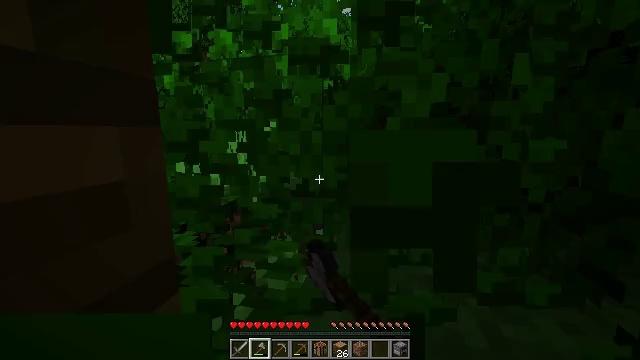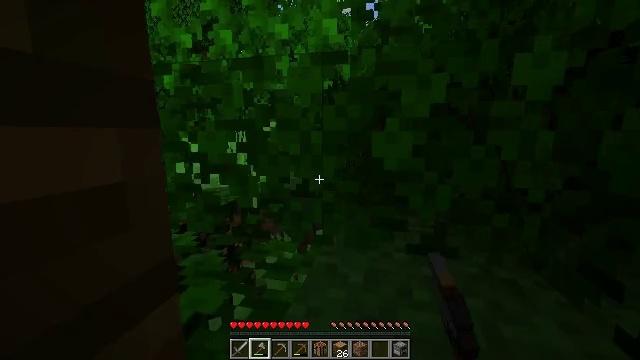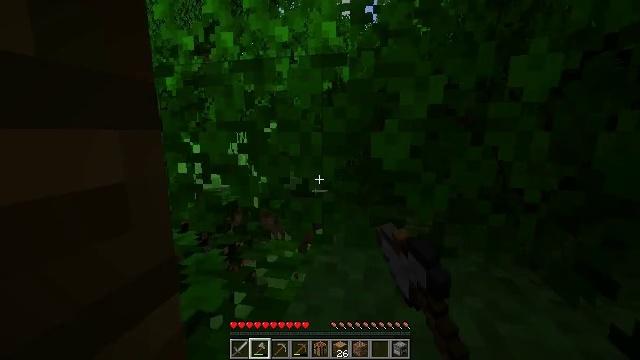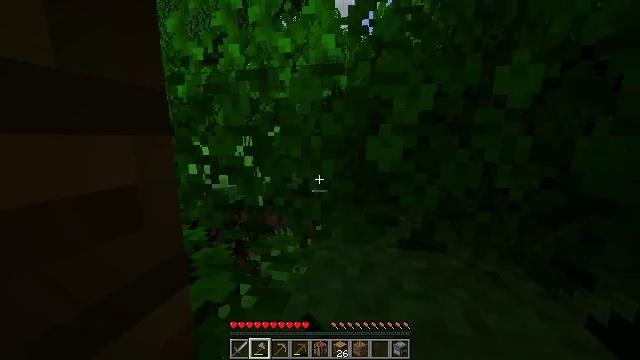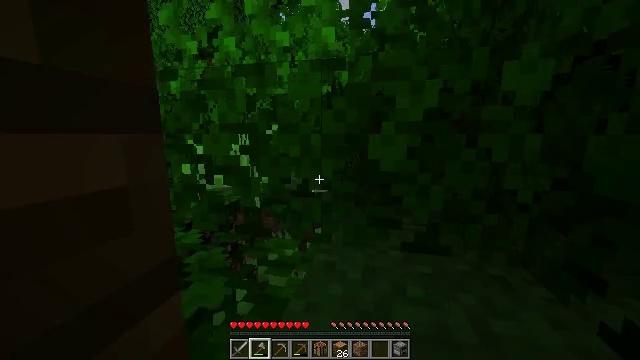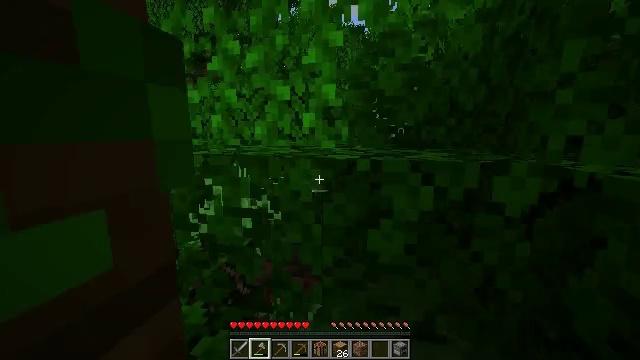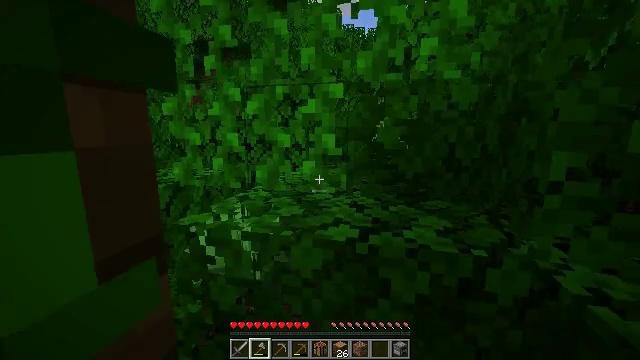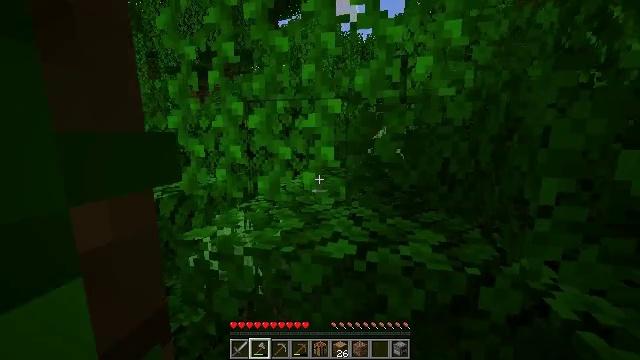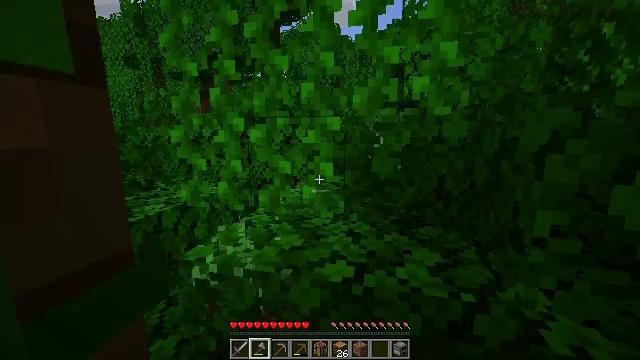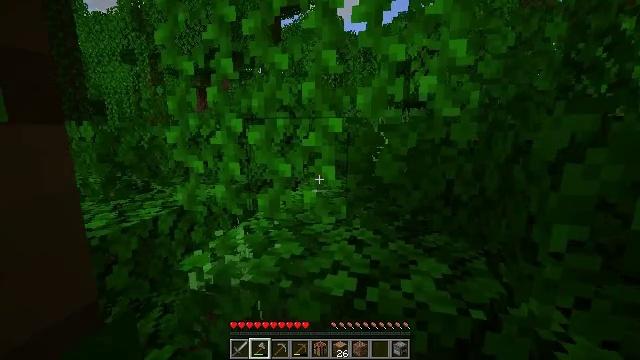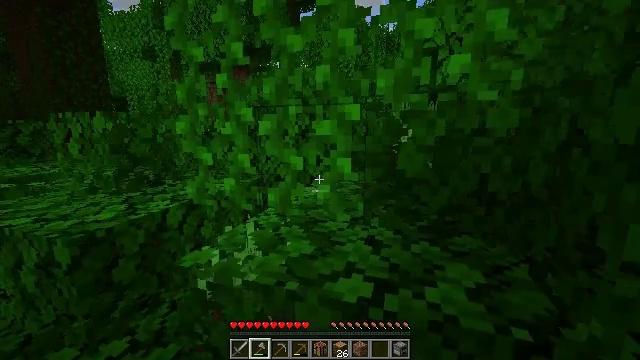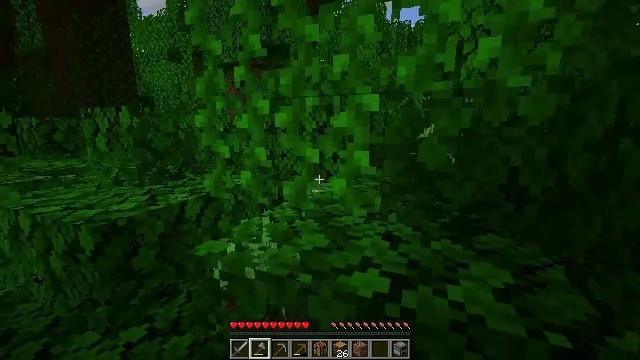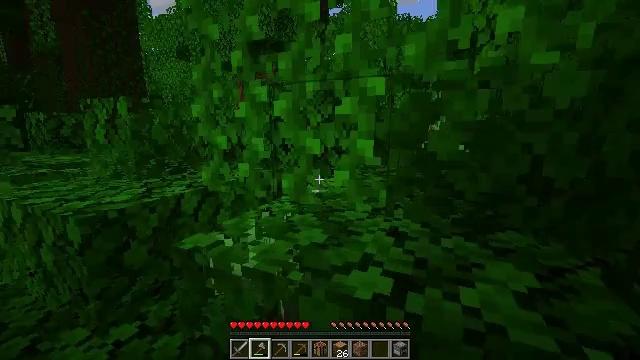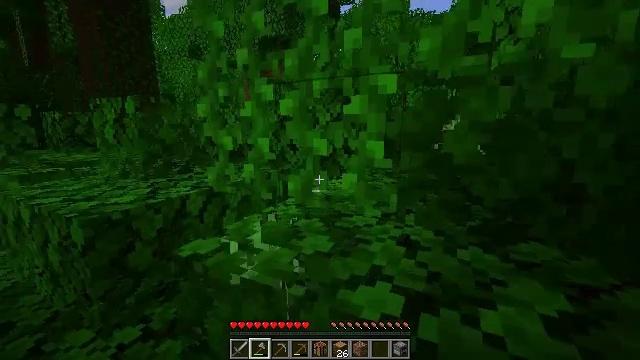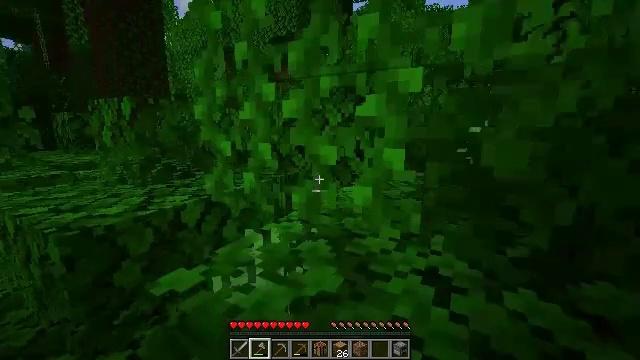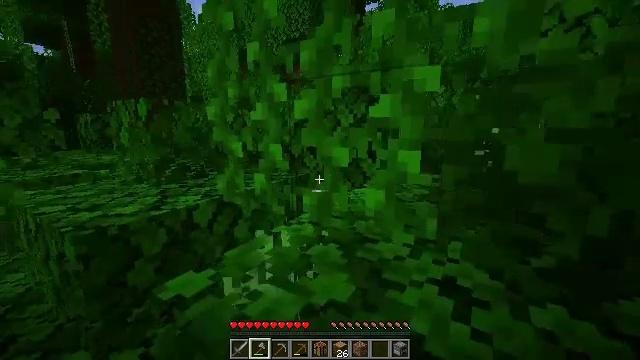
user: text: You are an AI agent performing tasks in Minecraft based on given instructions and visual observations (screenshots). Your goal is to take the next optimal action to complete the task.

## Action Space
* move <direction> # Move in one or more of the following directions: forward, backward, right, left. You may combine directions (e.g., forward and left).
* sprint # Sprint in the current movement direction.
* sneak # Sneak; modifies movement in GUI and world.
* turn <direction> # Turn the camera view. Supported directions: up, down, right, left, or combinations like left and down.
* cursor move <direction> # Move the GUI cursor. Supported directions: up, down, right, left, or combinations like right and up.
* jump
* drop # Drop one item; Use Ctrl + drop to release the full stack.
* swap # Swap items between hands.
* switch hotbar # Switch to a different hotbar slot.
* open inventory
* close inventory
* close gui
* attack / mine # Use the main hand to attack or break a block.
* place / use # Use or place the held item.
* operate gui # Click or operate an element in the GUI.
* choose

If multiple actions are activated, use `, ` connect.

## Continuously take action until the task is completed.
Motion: motion action
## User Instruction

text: Collect some bamboo.
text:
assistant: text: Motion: move forward, sprint, attack / mine
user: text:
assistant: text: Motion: move forward, sprint
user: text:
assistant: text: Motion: move forward, sprint
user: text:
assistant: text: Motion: move forward, sprint, jump
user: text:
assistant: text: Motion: move forward, sprint, jump
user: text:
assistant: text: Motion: move forward, sprint, jump
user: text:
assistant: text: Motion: move forward, sprint, jump
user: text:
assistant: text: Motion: move forward, sprint, jump
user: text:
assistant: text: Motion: move forward, sprint, jump
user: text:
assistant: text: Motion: move forward, sprint, turn left, jump
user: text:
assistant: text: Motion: move forward, sprint, turn left
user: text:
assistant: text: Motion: move forward, sprint, turn left
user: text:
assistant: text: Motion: move forward, sprint, turn left
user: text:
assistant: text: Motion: move forward, sprint, turn left
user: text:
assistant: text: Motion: move forward, sprint, turn left
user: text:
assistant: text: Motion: move forward, sprint, turn left
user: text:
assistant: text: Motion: move forward, sprint, turn left
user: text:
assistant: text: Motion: move forward, sprint, turn left
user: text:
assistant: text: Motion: move forward, sprint, turn left
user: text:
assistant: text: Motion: move forward, sprint, jump
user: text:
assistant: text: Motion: move forward, sprint, jump
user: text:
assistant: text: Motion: move forward, sprint, jump
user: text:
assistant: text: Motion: move forward, sprint, jump
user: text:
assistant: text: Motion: move forward, sprint
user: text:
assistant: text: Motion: move forward, sprint
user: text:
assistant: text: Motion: move forward, sprint
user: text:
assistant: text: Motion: move forward, sprint
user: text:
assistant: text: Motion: move forward, sprint
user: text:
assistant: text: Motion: move forward, sprint
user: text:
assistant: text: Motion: move forward, sprint